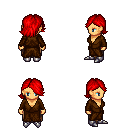
a pixel art fantasy rpg character, female body template, human, tanned skin, brown robe, robe skirt, red swoop hairstyle, metal boots, four views (front, back, left, right), 2x2 character sprite sheet, small pixel art, hard edges, no anti-aliasing